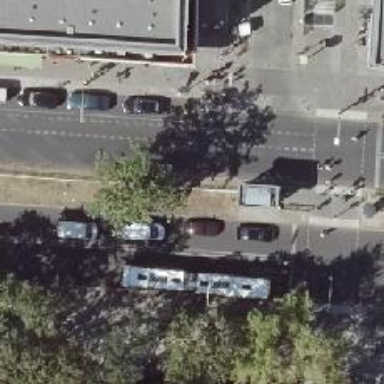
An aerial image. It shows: Footway located on traffic island.